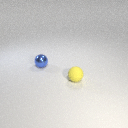
small yellow rubber sphere in front of small blue metal sphere